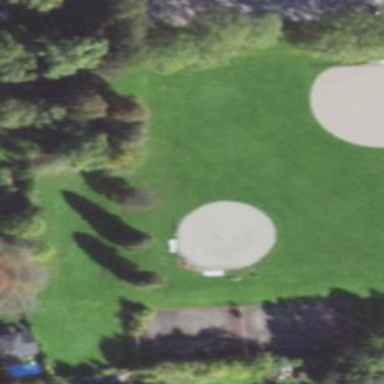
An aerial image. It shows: Grass baseball pitch for leisure and sport.